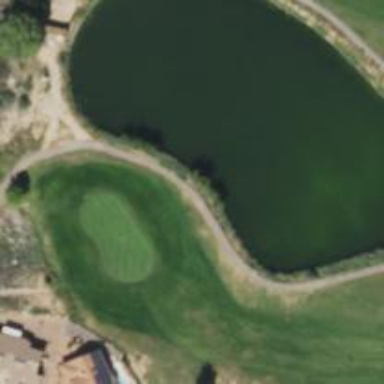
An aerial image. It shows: Pond surrounded by natural water.